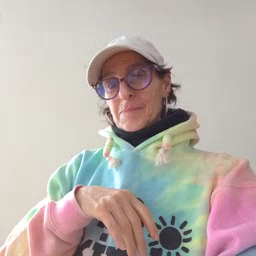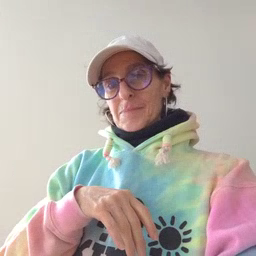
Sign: mom